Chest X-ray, PA view. Patient: 51 years old, sex F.
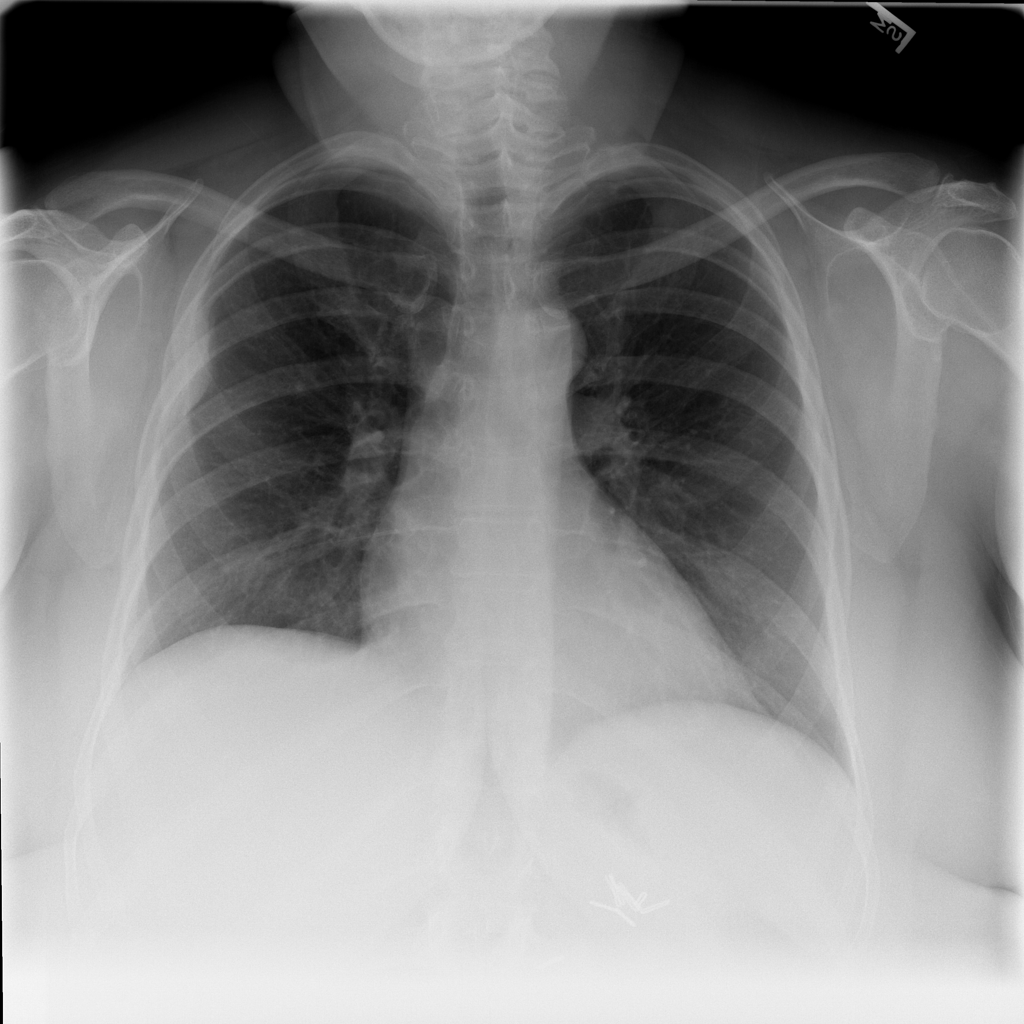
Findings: Mass